Question: I am new in iOS development. I created an App using Storyboard to navigate to different pages.

When I click on the Add BarButton in Customer page --> go to the Add Customer Page.(using 'Modal' Storyboard Segue)
There, when I enter username and password and click on save button --> come back to Customer page.
And everything works fine.
The problem is I want to have 'back button' in Add Customer page. I already know that I can use 'Push' Storyboard Segue, but when I use it I face with an error:
'''
Terminating app due to uncaught exception 'NSInvalidArgumentException', reason: 'Pushing a navigation controller is not supported'
*** First throw call stack:
(0x13cb022 0x155ccd6 0xeff1b 0xefa24 0x44bde6 0x4404d0 0x13cce99 0x1814e 0x256a0e 0x13cce99 0x1814e 0x180e6 0xbeade 0xbefa7 0xbe266 0x3d3c0 0x3d5e6 0x23dc4 0x17634 0x12b5ef5 0x139f195 0x1303ff2 0x13028da 0x1301d84 0x1301c9b 0x12b47d8 0x12b488a 0x15626 0x25ed 0x2555)
terminate called throwing an exception(lldb)
'''
CustomerViewController.h:
'''
#import "AddCustomerViewController.h"
@interface CustomerViewController : UITableViewController<AddCustomerViewControllerDelegate>
{
IBOutlet UITableView *tableview;
NSMutableArray *customers;
}
@property(nonatomic,retain)IBOutlet UITableView *tableview;
@property(nonatomic,retain)NSMutableArray *customers;
@end
'''
This is the code I use in CustomerViewController.m:
'''
self.customers = [[NSMutableArray alloc]init];
-(void) prepareForSegue:(UIStoryboardSegue *)segue sender:(id)sender
{
if([segue.identifier isEqualToString:@"AddCustomer"])
{
UINavigationController *navigationController = segue.destinationViewController;
AddCustomerViewController *addCustomerViewController = [[navigationController viewControllers] objectAtIndex:0];
addCustomerViewController.delegate = self;
}
}
-(void) addCustomerViewControllerDidSave: (AddCustomerViewController *) Controller newCustomer: (Customer *) customer
{
[self dismissViewControllerAnimated: YES completion:NULL];
[self.customers addObject:customer];
[self.tableview reloadData];
}
'''
AddCustomerViewController.h:
'''
#import "Customer.h"
@class AddCustomerViewController;
@protocol AddCustomerViewControllerDelegate <NSObject>
-(void) addCustomerViewControllerDidSave: (AddCustomerViewController *) Controller newCustomer: (Customer *) customer;
@end
@interface AddCustomerViewController : UITableViewController
{
}
@property (nonatomic, weak) id <AddCustomerViewControllerDelegate> delegate;
@property (nonatomic, strong) IBOutlet UITextField *firstnameTxt;
@property (nonatomic, strong) IBOutlet UITextField *lastnameTxt;
- (IBAction)save:(id)sender;
@end
'''
And AddCustomerViewController.m:
'''
- (void)save:(id)sender
{
NSLog(@"Save");
Customer *newCustomer = [[Customer alloc]init];
newCustomer.firstname = self.firstnameTxt.text;
newCustomer.lastname = self.lastnameTxt.text;
[self.delegate addCustomerViewControllerDidSave:self newCustomer:newCustomer];
}
'''
Can you help me how can I use 'Push' Storyboard Segue (to have back button) ?
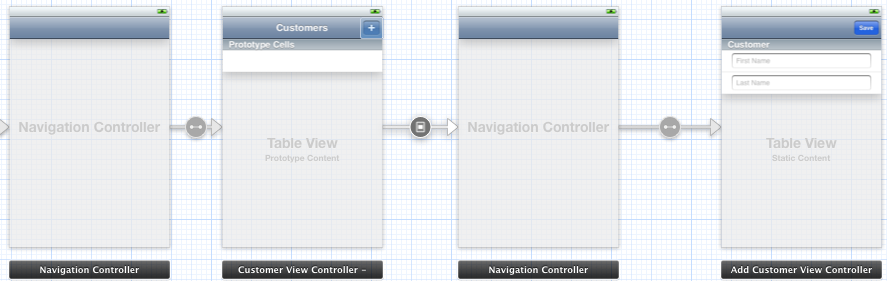
Answer: First of all, get rid of the second navigation controller like what everybody here are saying.
Then, in storyboard, connect the "+" button directly to Add Customer View Controller and set the segue as push.
Next, click on the navigation bar of Customer view controller, in the attributes inspector where you should have defined the title ("Customer") for this view, there should be a "Back Button" row. Type "Back" and you will get a Back button in Add Customer view controller.
In prepareForSegue,
'''
if([segue.identifier isEqualToString:@"AddCustomer"])
{
AddCustomerViewController *addCustomerViewController = segue.destinationViewController;
addCustomerViewController.delegate = self;
}
'''
To close Add Customer View controller, use popViewControllerAnimated as follows:
'''
-(void) addCustomerViewControllerDidSave: (AddCustomerViewController *) Controller newCustomer: (Customer *) customer
{
[self.customers addObject:customer];
[self.tableview reloadData];
[self.navigationController popViewControllerAnimated:YES];
}
'''